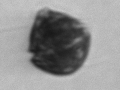
Label: Scrippsiella